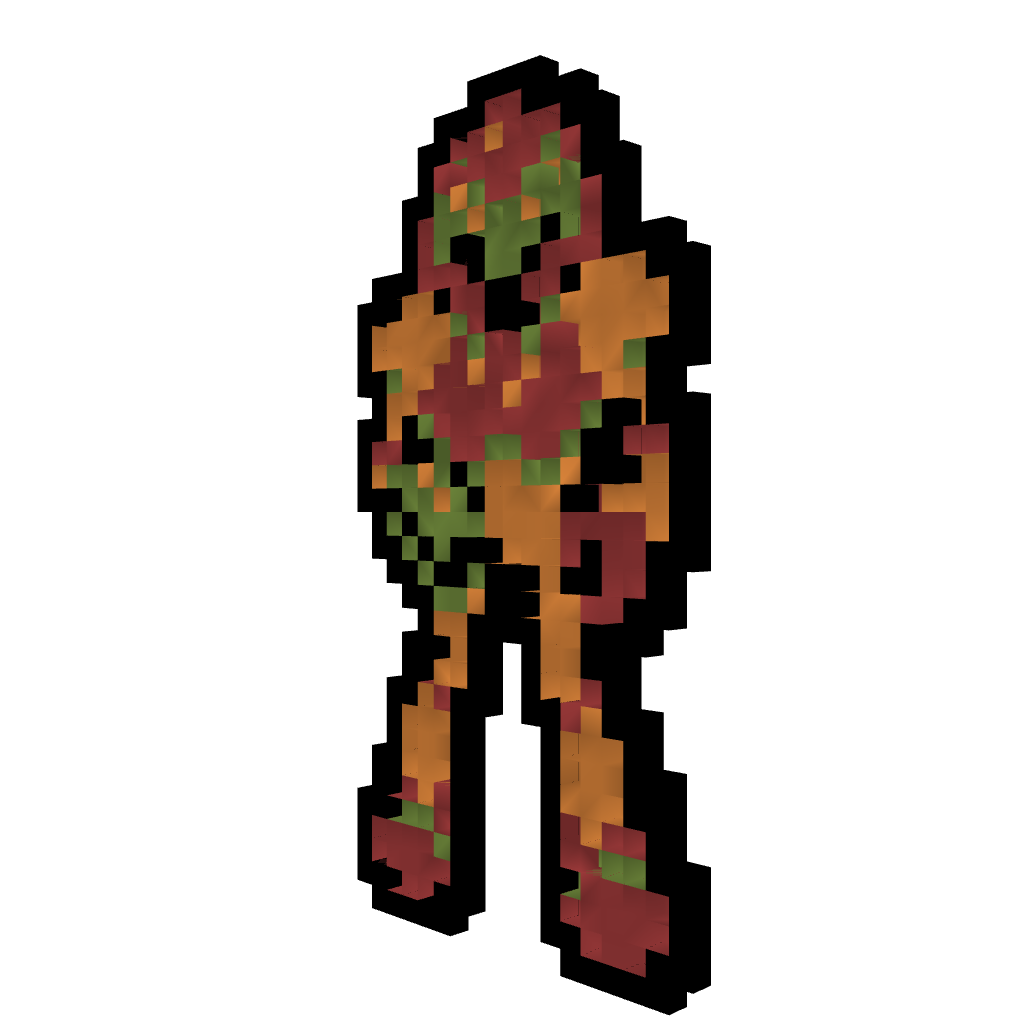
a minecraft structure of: Samus From Metroid bad low quality